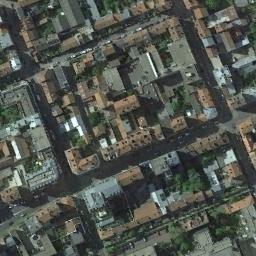
Label: residential